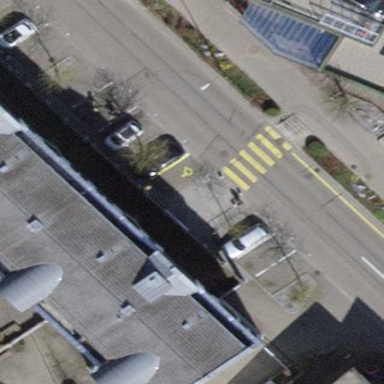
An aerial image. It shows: View of roof of building.